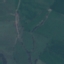
Label: Pasture